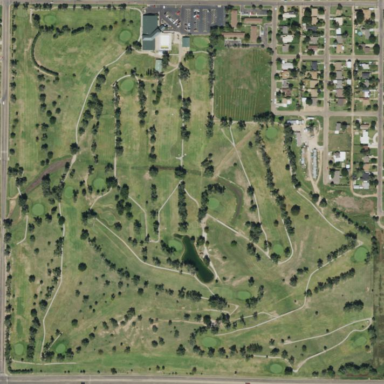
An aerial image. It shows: Golf course.